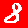
Digit: 8